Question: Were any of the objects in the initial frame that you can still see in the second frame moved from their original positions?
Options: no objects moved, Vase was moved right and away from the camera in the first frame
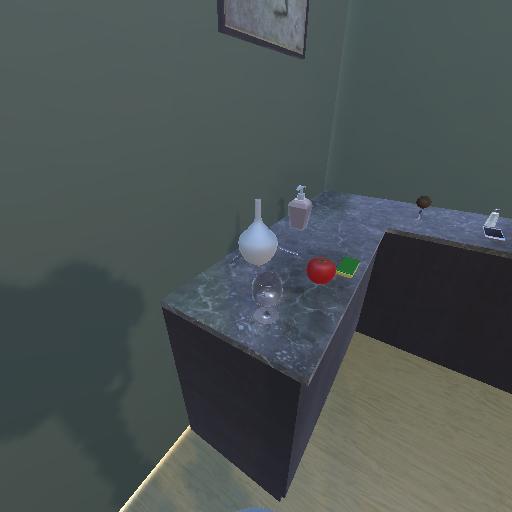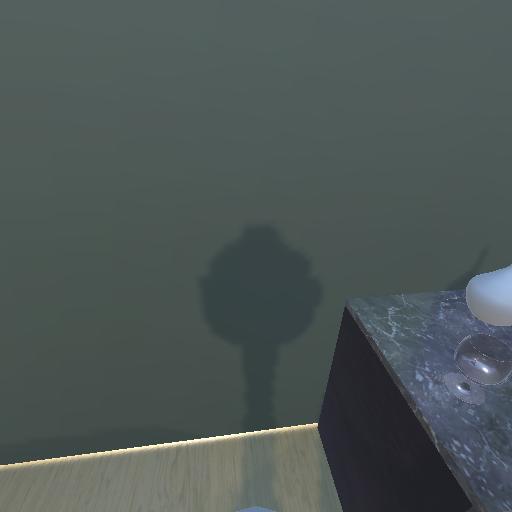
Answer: no objects moved